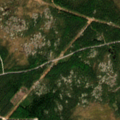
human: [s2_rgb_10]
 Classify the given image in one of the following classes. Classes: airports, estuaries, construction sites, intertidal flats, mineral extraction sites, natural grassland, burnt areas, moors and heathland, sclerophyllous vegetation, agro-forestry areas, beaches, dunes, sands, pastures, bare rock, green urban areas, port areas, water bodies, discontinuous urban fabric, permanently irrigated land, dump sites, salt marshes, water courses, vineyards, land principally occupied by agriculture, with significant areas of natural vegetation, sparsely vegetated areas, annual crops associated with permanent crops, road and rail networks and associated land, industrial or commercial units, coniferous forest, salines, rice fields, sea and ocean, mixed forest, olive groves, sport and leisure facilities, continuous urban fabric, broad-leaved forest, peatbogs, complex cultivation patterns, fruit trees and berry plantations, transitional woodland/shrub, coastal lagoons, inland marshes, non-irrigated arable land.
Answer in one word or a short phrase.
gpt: coniferous forest, mixed forest, transitional woodland/shrub